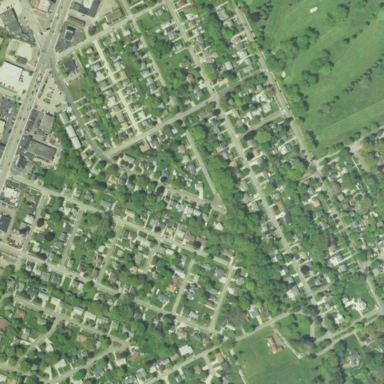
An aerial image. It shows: Neighborhood.